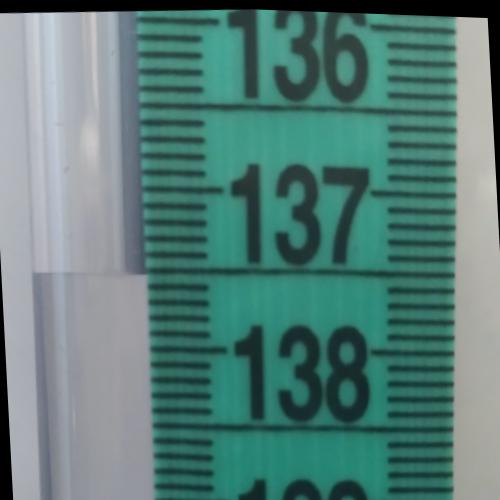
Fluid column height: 137.5 cm